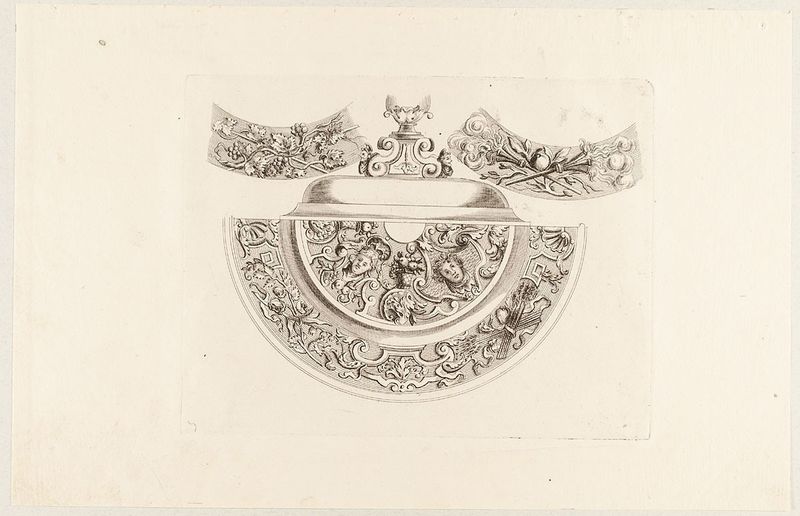
Titel: Pokalfuß, Blatt aus der Folge 'Neu inventirtes Formular Büchlein vor Gold und Silber Arbeiter auch andere Künstler sehr dienlich'
Künstler: Johann Jacob Biller
Standort: Hamburg
Institution: Museum für Kunst und Gewerbe Hamburg
Schlagwörter: barock, frucht, krug, papier, grafik, graphik, fotografie, photographie, becher, maske, druckgraphik, druckgrafik, stich, kunstgewerbe, laubwerk, blattwerk, pokal, kupferstich, kunsthandwerk, fruchtkorb, weinblatt, weinranke, groteske, goldschmiedearbeit, bandelwerk, reproduktionen, berain, barockzeit, barockzeitalter, industriedesign, druckerzeugnisse, früchte, ornamentstich, vorlageblätter